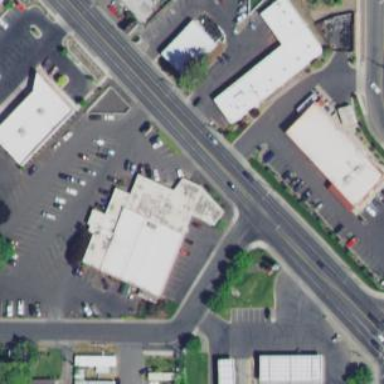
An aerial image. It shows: Retail building.